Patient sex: M
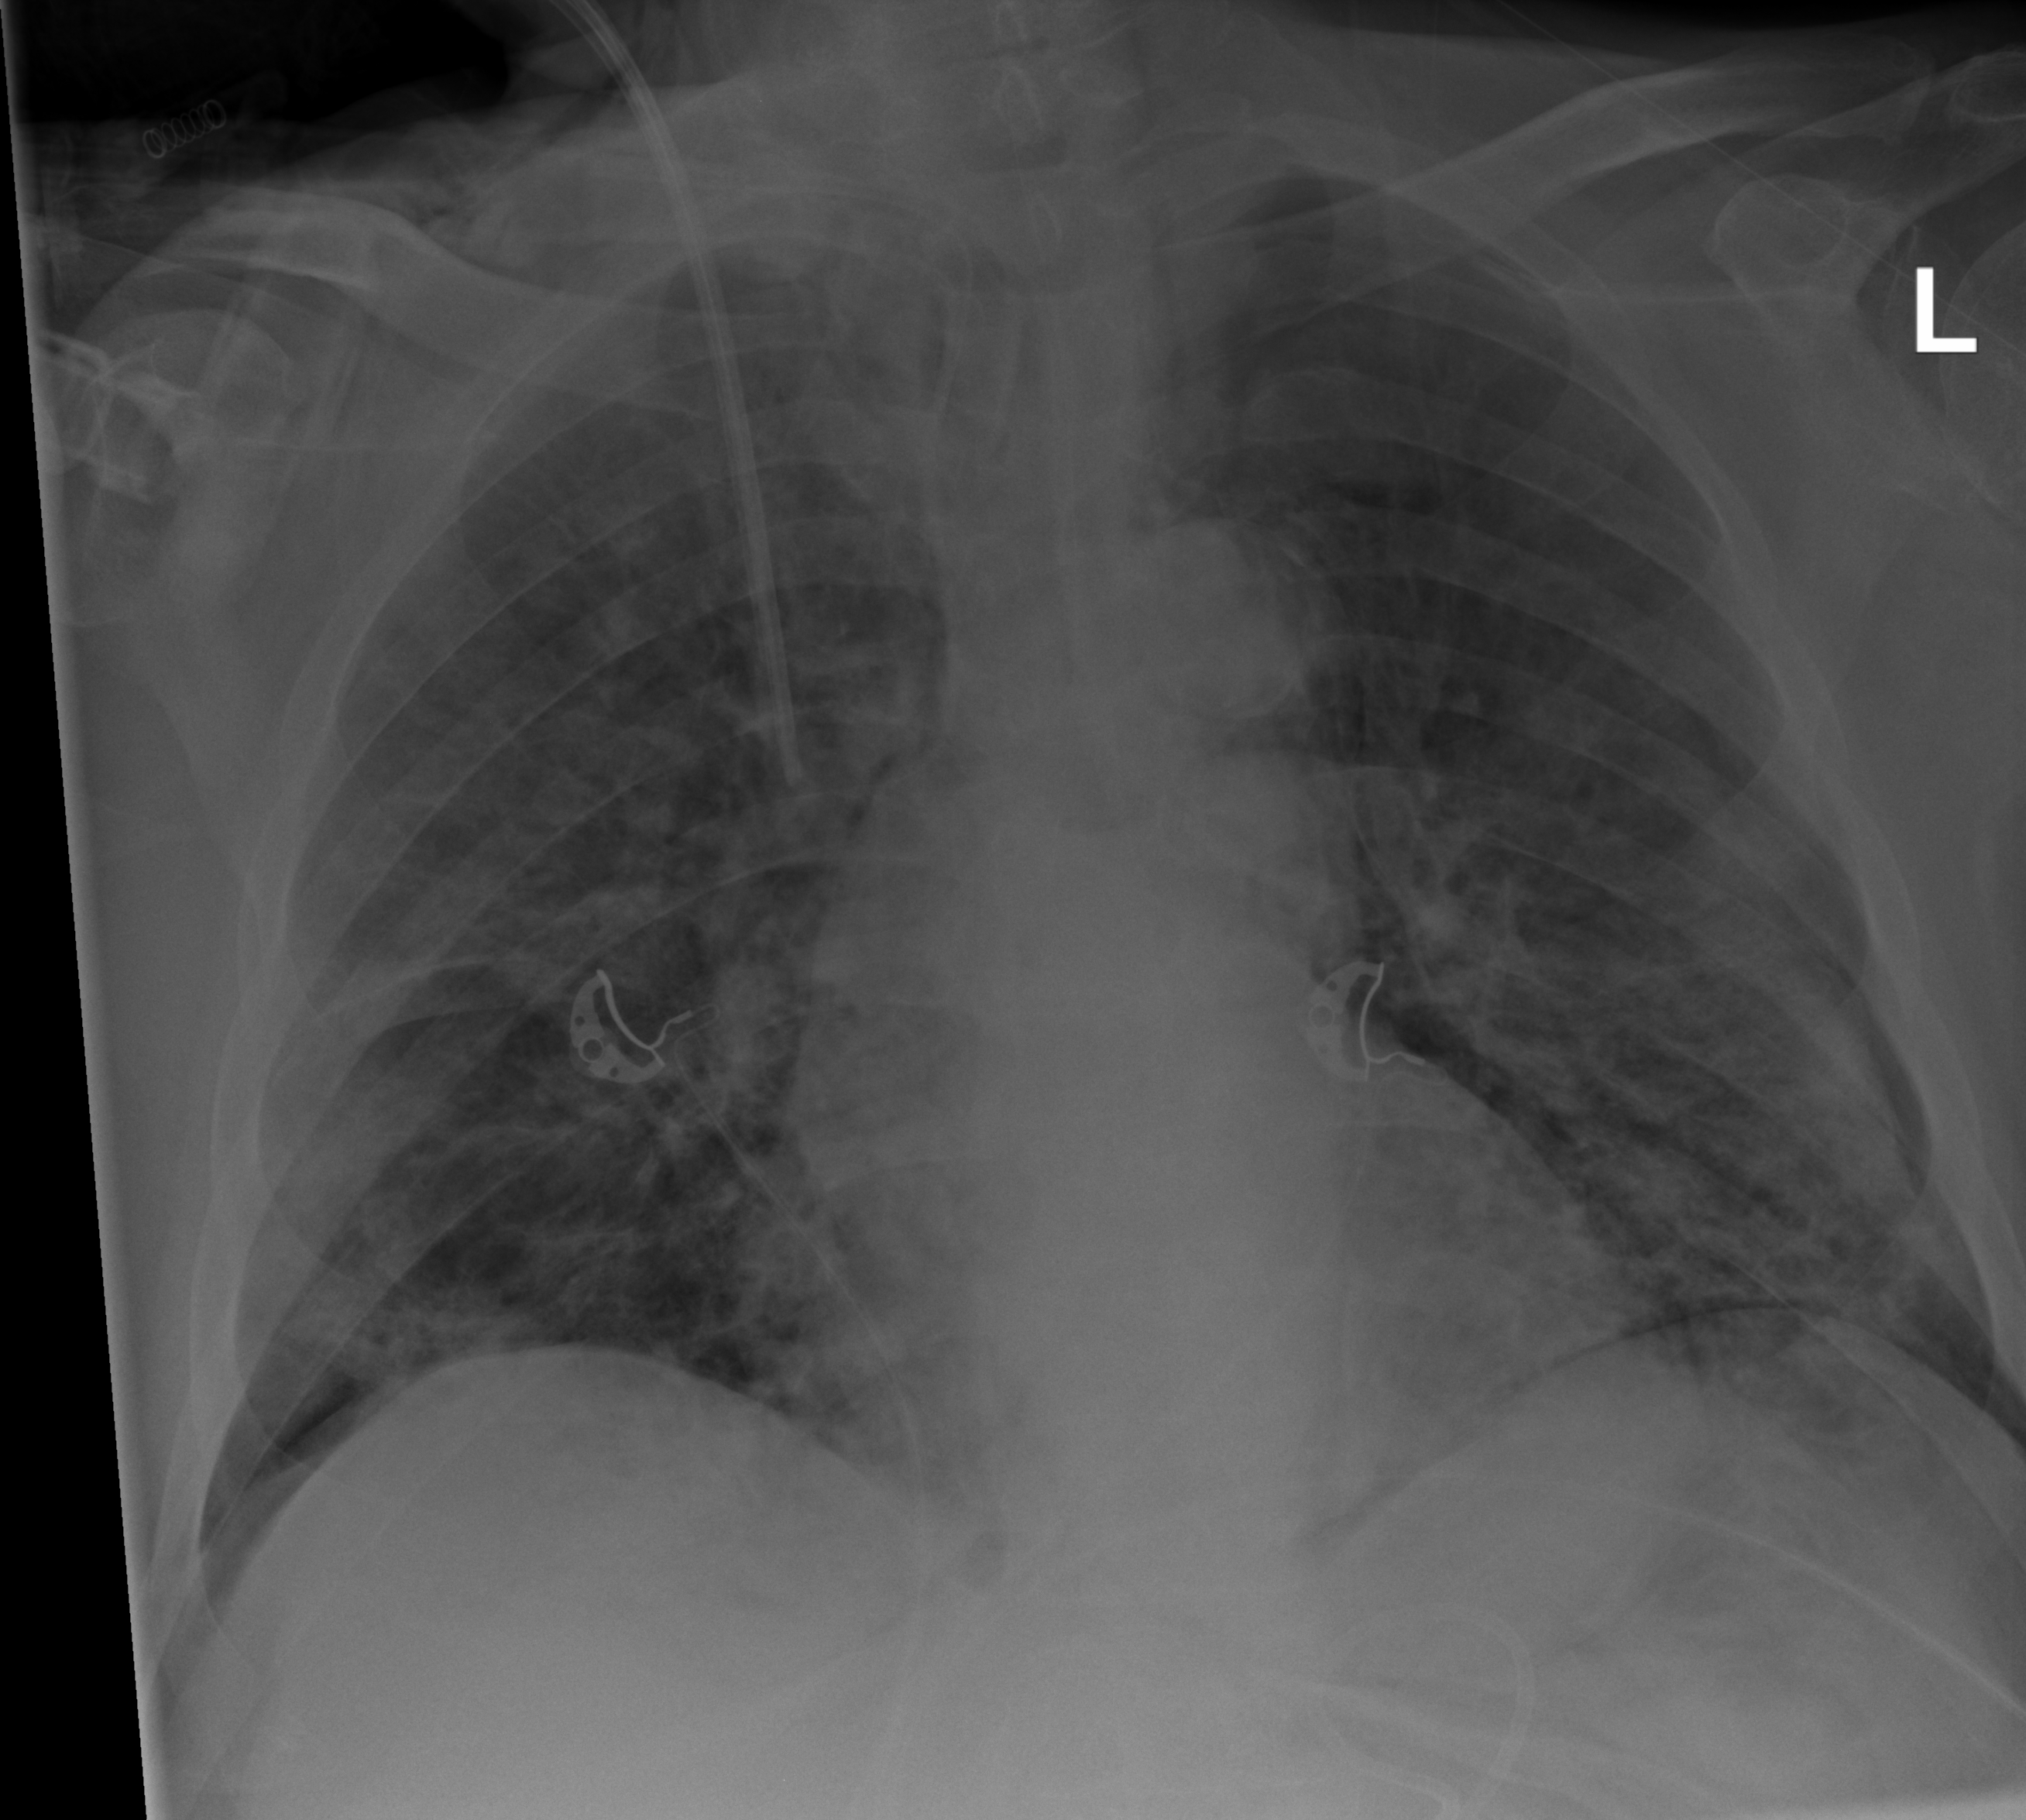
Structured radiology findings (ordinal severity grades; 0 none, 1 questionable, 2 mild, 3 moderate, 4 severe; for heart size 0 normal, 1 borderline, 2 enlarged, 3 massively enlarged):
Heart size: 2
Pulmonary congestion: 2
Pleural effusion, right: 0
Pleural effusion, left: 0
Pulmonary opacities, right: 3
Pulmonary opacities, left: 3
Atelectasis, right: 2
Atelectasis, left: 2